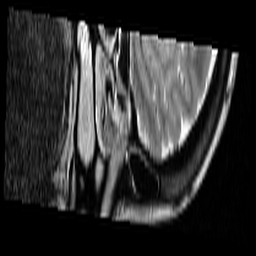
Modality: T2w
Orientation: sagittal
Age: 26
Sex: female
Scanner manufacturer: siemens
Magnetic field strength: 3 T
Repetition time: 7 s
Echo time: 0.085 s